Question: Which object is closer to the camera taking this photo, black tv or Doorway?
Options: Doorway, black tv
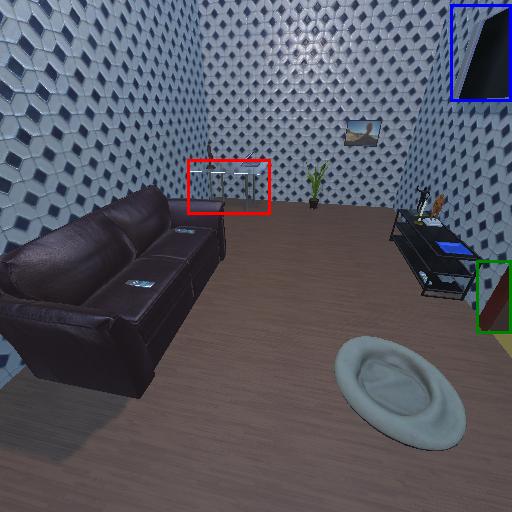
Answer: Doorway